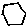
Label: hexagon